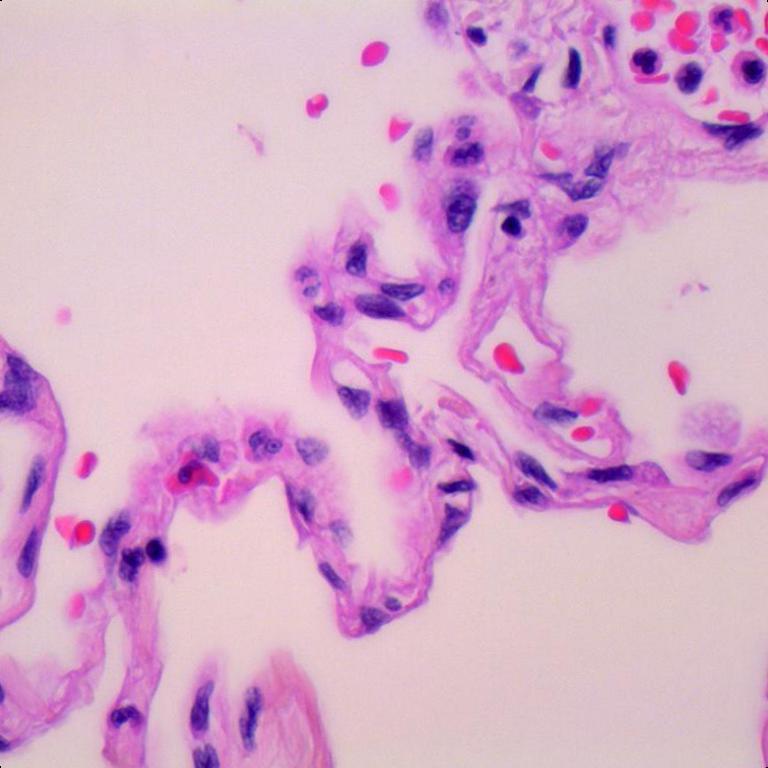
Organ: lung
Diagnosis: benign